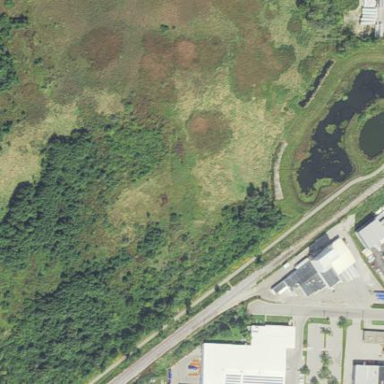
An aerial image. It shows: Beautiful wet meadow natural wetland.